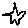
Label: star